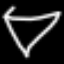
Label: diamond